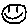
Label: smiley face